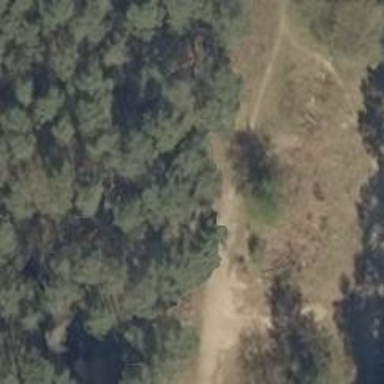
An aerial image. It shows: Path on the ground.